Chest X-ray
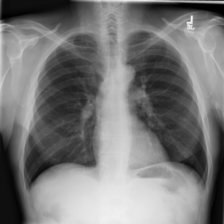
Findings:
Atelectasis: negative
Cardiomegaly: negative
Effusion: negative
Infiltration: negative
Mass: negative
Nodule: negative
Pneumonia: negative
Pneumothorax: negative
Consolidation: negative
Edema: negative
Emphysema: negative
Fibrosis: negative
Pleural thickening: negative
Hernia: negative